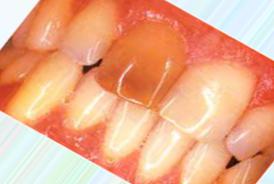
Condition: Tooth Discoloration